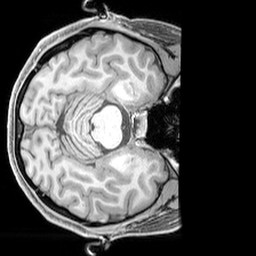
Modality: T1w
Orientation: axial
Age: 22
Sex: female
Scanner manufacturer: siemens
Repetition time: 2.3 s
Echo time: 0.00226 s